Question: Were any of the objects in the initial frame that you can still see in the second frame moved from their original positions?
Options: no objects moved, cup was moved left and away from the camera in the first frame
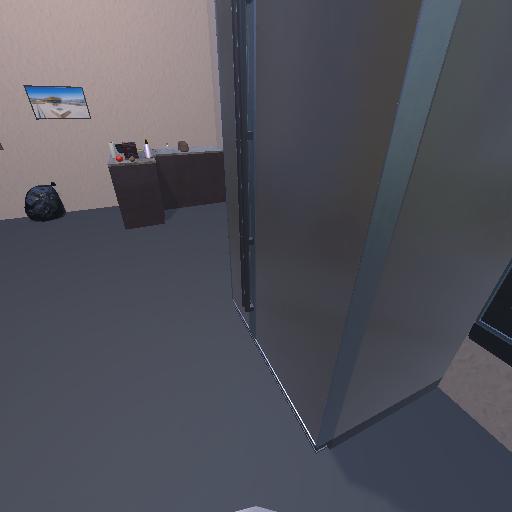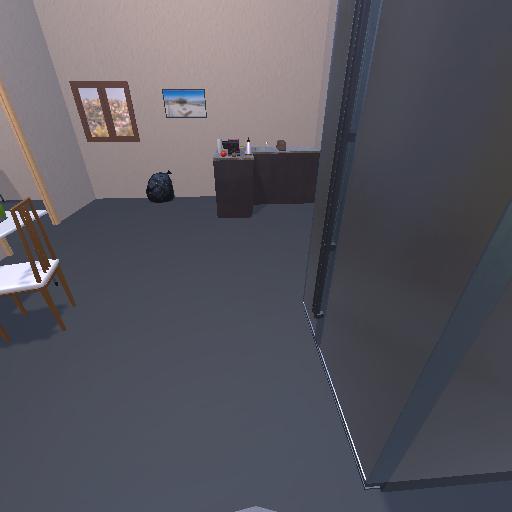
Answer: no objects moved